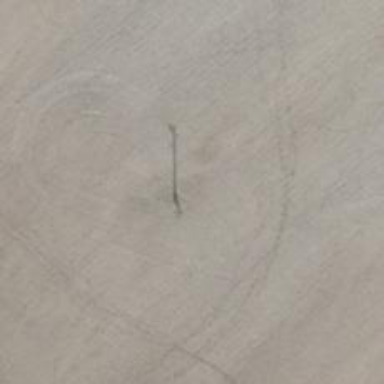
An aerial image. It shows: Power pole.